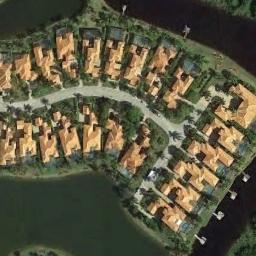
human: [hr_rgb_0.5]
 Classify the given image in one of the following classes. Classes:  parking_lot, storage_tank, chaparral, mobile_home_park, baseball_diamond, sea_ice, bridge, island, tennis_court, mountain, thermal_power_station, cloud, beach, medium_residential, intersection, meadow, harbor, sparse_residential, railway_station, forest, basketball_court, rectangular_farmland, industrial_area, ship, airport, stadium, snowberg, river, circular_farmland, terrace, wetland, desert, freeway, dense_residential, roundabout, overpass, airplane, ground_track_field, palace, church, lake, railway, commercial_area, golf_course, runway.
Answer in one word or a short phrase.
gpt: dense_residential